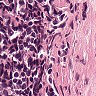
Metastatic tissue present: no